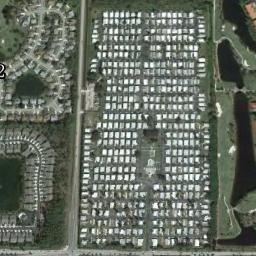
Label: mobile_home_park